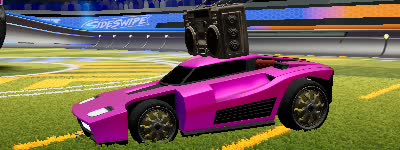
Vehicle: breakout